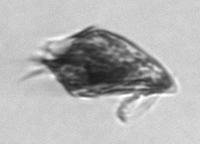
Label: Tontonia_appendiculariformis